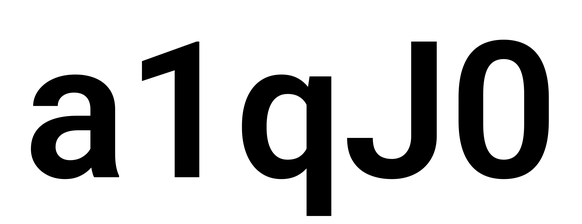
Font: Roboto_SemiBold